Question: There are 2 problems that I am having:
1. The topcenter, bottomcenter, left and right are not getting cliked
2. I am not getting the logic to change the size of the image. The corner anchors should resize proportionally(height and width, both should decrease/increase by the same rate. The non-cornered ones should resize accordingly like in the picture below.
This is my expected implementation:

I have created a canvas on which I draw an image and do it's resizing. Here is my HTML(pretty simple :P):
'''
<canvas width="700px" height="700px" id="canvas"></canvas>
'''
And here's the script:
'''
var canvas = document.getElementById("canvas");
var ctx = canvas.getContext("2d");
//var canvasOffset = $("#canvas").offset();
var offsetX = canvas.offsetLeft;
var offsetY = canvas.offsetTop;
var startX;
var startY;
var isDown = false;
var pi2 = Math.PI * 2;
var resizerRadius = 8;
var rr = resizerRadius * resizerRadius;
var draggingResizer = {
x: 0,
y: 0
};
var imageX = 50;
var imageY = 50;
var imageWidth, imageHeight, imageRight, imageBottom;
var draggingImage = false;
var startX;
var startY;
var img = new Image();
img.onload = function () {
imageWidth = img.width;
imageHeight = img.height;
imageRight = imageX + imageWidth;
imageBottom = imageY + imageHeight
draw(true, false);
}
img.src = 'img/' + localStorage["bgimgname"];
function draw(withAnchors, withBorders) {
// clear the canvas
ctx.clearRect(0, 0, canvas.width, canvas.height);
// draw the image
ctx.drawImage(img, 0, 0, img.width, img.height, imageX, imageY, imageWidth, imageHeight);
// optionally draw the draggable anchors
if (withAnchors) {
drawDragAnchor(imageX, imageY); //topleft
drawDragAnchor((imageRight+imageX)/2, imageY); //topcenter
drawDragAnchor(imageRight, imageY); //topright
drawDragAnchor(imageX, (imageBottom+imageY)/2); //left
drawDragAnchor(imageRight, (imageBottom+imageY)/2); //right
drawDragAnchor(imageX, imageBottom); //bottomleft
drawDragAnchor((imageRight+imageX)/2, imageBottom); //bottom center
drawDragAnchor(imageRight, imageBottom); //bottomright
}
// optionally draw the connecting anchor lines
if (withBorders) {
ctx.beginPath();
ctx.moveTo(imageX, imageY);
ctx.lineTo(imageRight, imageY);
ctx.lineTo(imageRight, imageBottom);
ctx.lineTo(imageX, imageBottom);
ctx.closePath();
ctx.stroke();
}
}
function drawDragAnchor(x, y) {
ctx.beginPath();
ctx.arc(x, y, resizerRadius, 0, pi2, false);
ctx.closePath();
ctx.fill();
}
function anchorHitTest(x, y) {
var dx, dy;
// top-left
dx = x - imageX;
dy = y - imageY;
if (dx * dx + dy * dy <= rr) {
return (0);
}
// top-center
dx = (imageRight+imageX)/2
dy = imageY
if (dx/2 * dx/2 + dy * dy <= rr) {
return (1);
}
// top-right
dx = x - imageRight;
dy = y - imageY;
if (dx * dx + dy * dy <= rr) {
return (2);
}
//left
dx = imageX;
dy = (imageBottom+imageY)/2
if (dx * dx + dy/2 * dy/2 <= rr) {
return (3);
}
//right
dx = imageRight;
dy = (imageBottom+imageY)/2
if (dx * dx + dy/2 * dy/2 <= rr) {
return (4);
}
// bottom-right
dx = x - imageRight;
dy = y - imageBottom;
if (dx * dx + dy * dy <= rr) {
return (5);
}
// bottom-center
dx = (imageRight+imageX)/2;
dy = imageBottom;
if (dx/2 * dx/2 + dy * dy <= rr) {
return (6);
}
// bottom-left
dx = x - imageX;
dy = y - imageBottom;
if (dx * dx + dy * dy <= rr) {
return (7);
}
return (-1);
}
function hitImage(x, y) {
return (x > imageX && x < imageX + imageWidth && y > imageY && y < imageY + imageHeight);
}
function handleMouseDown(e) {
startX = parseInt(e.clientX - offsetX);
startY = parseInt(e.clientY - offsetY);
draggingResizer = anchorHitTest(startX, startY);
draggingImage = draggingResizer < 0 && hitImage(startX, startY);
}
function handleMouseUp(e) {
draggingResizer = -1;
draggingImage = false;
draw(true, false);
}
function handleMouseOut(e) {
handleMouseUp(e);
}
function handleMouseMove(e) {
e = window.event;
if (draggingResizer > -1) {
mouseX = parseInt(e.clientX - offsetX);
mouseY = parseInt(e.clientY - offsetY);
// resize the image
switch (draggingResizer) {
case 0:
//top-left
console.log("topleft");
break;
case 1:
//top-center
console.log("topcenter");
break;
case 2:
//top-right
console.log("topright");
break;
case 3:
//left
console.log("left");
break;
case 4:
//right
console.log("right");
break;
case 5:
//bottom-left
console.log("bottomleft");
break;
case 6:
//center
console.log("bottomcenter");
break;
case 7:
//bottom-right
console.log("bottomright");
break;
}
if(imageWidth<25){imageWidth=25;}
if(imageHeight<25){imageHeight=25;}
if(imageWidth>700){imageWidth=700;}
if(imageHeight>700){imageHeight=700;}
// set the image right and bottom
imageRight = imageX + imageWidth;
imageBottom = imageY + imageHeight;
// redraw the image with resizing anchors
draw(true, true);
}
}
canvas.addEventListener('mousedown', handleMouseDown);
canvas.addEventListener('mousemove', handleMouseMove);
canvas.addEventListener('mouseup', handleMouseUp);
canvas.addEventListener('mouseout', handleMouseOut);
'''
The output is this: <URL>.
Please can you explain me why are the non-cornered anchors not getting clicked and please tell me the logic to resize image according to anchor as told above and shown in the picture. Please help. :)
**Note: **jQuery not allowed at all.
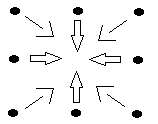
Answer: See my answer here: <URL>
I'm repeating the answer below also in case someone googles to this answer instead of the other.
One efficient way of resizing as you desire is to keep the opposite side(s) position fixed and let the selected side float with a dragging side or corner.
A side benefit of this method is that you don't really need the anchors!
This is the way operating system windows work.
When resizing windows you don't have visible anchors to drag, you just drag the side or corner of the window.
A Demo: <URL>
- - -

Note: this Demo and example display anchors but they are strictly cosmetic. You can turn the anchor display off and still resize the image by dragging a side or corner of the image.
Example code:
'''
<!doctype html>
<html>
<head>
<link rel="stylesheet" type="text/css" media="all" href="css/reset.css" /> <!-- reset css -->
<script type="text/javascript" src="http://code.jquery.com/jquery.min.js"></script>
<style>
body{ background-color: ivory; }
canvas{border:1px solid red;}
</style>
<script>
$(function(){
var canvas=document.getElementById("canvas");
var ctx=canvas.getContext("2d");
var $canvas=$("#canvas");
var canvasOffset=$canvas.offset();
var offsetX=canvasOffset.left;
var offsetY=canvasOffset.top;
var isDown=false;
var iW;
var iH;
var iLeft=50;
var iTop=50;
var iRight,iBottom,iOrientation;
var img=new Image();
img.onload=function(){
iW=img.width;
iH=img.height;
iRight=iLeft+iW;
iBottom=iTop+iH;
iOrientation=(iW>=iH)?"Wide":"Tall";
draw(true);
}
img.src="facesSmall.png";
var border=10;
var isLeft=false;
var isRight=false;
var isTop=false;
var isBottom=false;
var iAnchor;
canvas.onmousedown=handleMousedown;
canvas.onmousemove=handleMousemove;
canvas.onmouseup=handleMouseup;
canvas.onmouseout=handleMouseup;
function hitResizeAnchor(x,y){
// which borders are under the mouse
isLeft=(x>iLeft && x<iLeft+border);
isRight=(x<iRight && x>iRight-border);
isTop=(y>iTop && y<iTop+border);
isBottom=(y<iBottom && y>iBottom-border);
// return the appropriate anchor
if(isTop && isLeft){ return(iOrientation+"TL"); }
if(isTop && isRight){ return(iOrientation+"TR"); }
if(isBottom && isLeft){ return(iOrientation+"BL"); }
if(isBottom && isRight){ return(iOrientation+"BR"); }
if(isTop){ return("T"); }
if(isRight){ return("R"); }
if(isBottom){ return("B"); }
if(isLeft){ return("L"); }
return(null);
}
var resizeFunctions={
T: function(x,y){ iTop=y; },
R: function(x,y){ iRight=x; },
B: function(x,y){ iBottom=y; },
L: function(x,y){ iLeft=x; },
WideTR: function(x,y){
iRight=x;
iTop=iBottom-(iH*(iRight-iLeft)/iW);
},
TallTR: function(x,y){
iTop=y;
iRight=iLeft+(iW*(iBottom-iTop)/iH);
},
WideBR: function(x,y){
iRight=x;
iBottom=iTop+(iH*(iRight-iLeft)/iW);
},
TallBR: function(x,y){
iBottom=y;
iRight=iLeft+(iW*(iBottom-iTop)/iH);
},
WideBL: function(x,y){
iLeft=x;
iBottom=iTop+(iH*(iRight-iLeft)/iW);
},
TallBL: function(x,y){
iBottom=y;
iLeft=iRight-(iW*(iBottom-iTop)/iH);
},
WideTL: function(x,y){
iLeft=x;
iTop=iBottom-(iH*(iRight-iLeft)/iW);
},
TallTL: function(x,y){
iBottom=y;
iLeft=iRight-(iW*(iBottom-iTop)/iH);
}
};
function handleMousedown(e){
// tell the browser we'll handle this mousedown
e.preventDefault();
e.stopPropagation();
var mouseX=e.clientX-offsetX;
var mouseY=e.clientY-offsetY;
iAnchor=hitResizeAnchor(mouseX,mouseY);
isDown=(iAnchor);
}
function handleMouseup(e){
// tell the browser we'll handle this mouseup
e.preventDefault();
e.stopPropagation();
isDown=false;
draw(true);
}
function handleMousemove(e){
// tell the browser we'll handle this mousemove
e.preventDefault();
e.stopPropagation();
// return if we're not dragging
if(!isDown){return;}
// get MouseX/Y
var mouseX=e.clientX-offsetX;
var mouseY=e.clientY-offsetY;
// reset iLeft,iRight,iTop,iBottom based on drag
resizeFunctions<URL>;
// redraw the resized image
draw(false);
}
function draw(withAnchors){
var cx=iLeft+(iRight-iLeft)/2;
var cy=iTop+(iBottom-iTop)/2;
ctx.clearRect(0,0,canvas.width,canvas.height);
ctx.drawImage(img,iLeft,iTop,iRight-iLeft,iBottom-iTop);
if(withAnchors){
ctx.fillRect(iLeft,iTop,border,border);
ctx.fillRect(iRight-border,iTop,border,border);
ctx.fillRect(iRight-border,iBottom-border,border,border);
ctx.fillRect(iLeft,iBottom-border,border,border);
ctx.fillRect(cx,iTop,border,border);
ctx.fillRect(cx,iBottom-border,border,border);
ctx.fillRect(iLeft,cy,border,border);
ctx.fillRect(iRight-border,cy,border,border);
}
}
}); // end $(function(){});
</script>
</head>
<body>
<h4>Drag image anchors</h4>
<canvas id="canvas" width=300 height=300></canvas>
</body>
</html>
'''